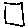
Label: square